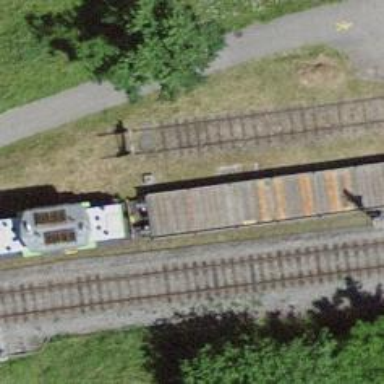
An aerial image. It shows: Railway buffer stop.